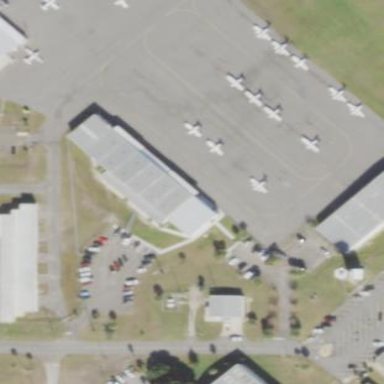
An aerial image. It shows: Hangar building at airport.